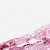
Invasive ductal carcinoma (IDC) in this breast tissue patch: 0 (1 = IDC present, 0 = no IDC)